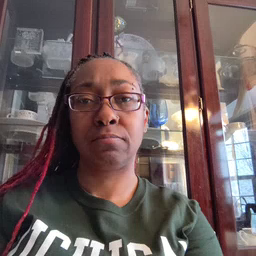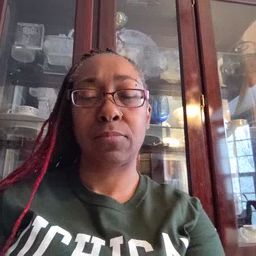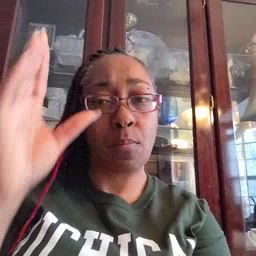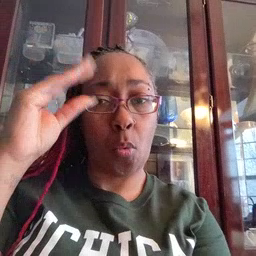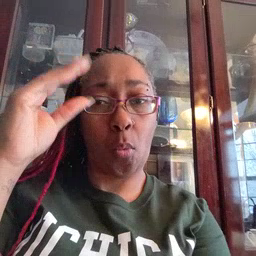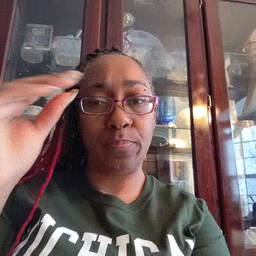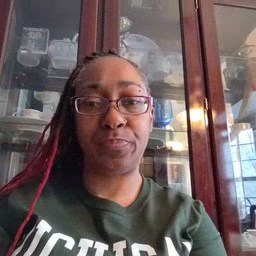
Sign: boy